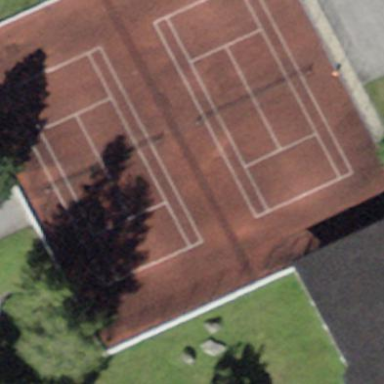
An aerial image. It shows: Tennis court in leisure pitch.